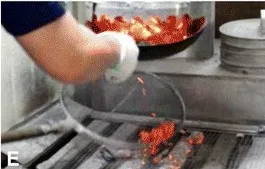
The occupational processes and tools at workplace. E. After a fire is started in the charcoal with the grid pan, the burning charcoal is moved from the pan to the bowl.
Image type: medical_photograph (other_medical_photograph)